Chest X-ray. View position: AP
Patient age: 34
Patient sex: F
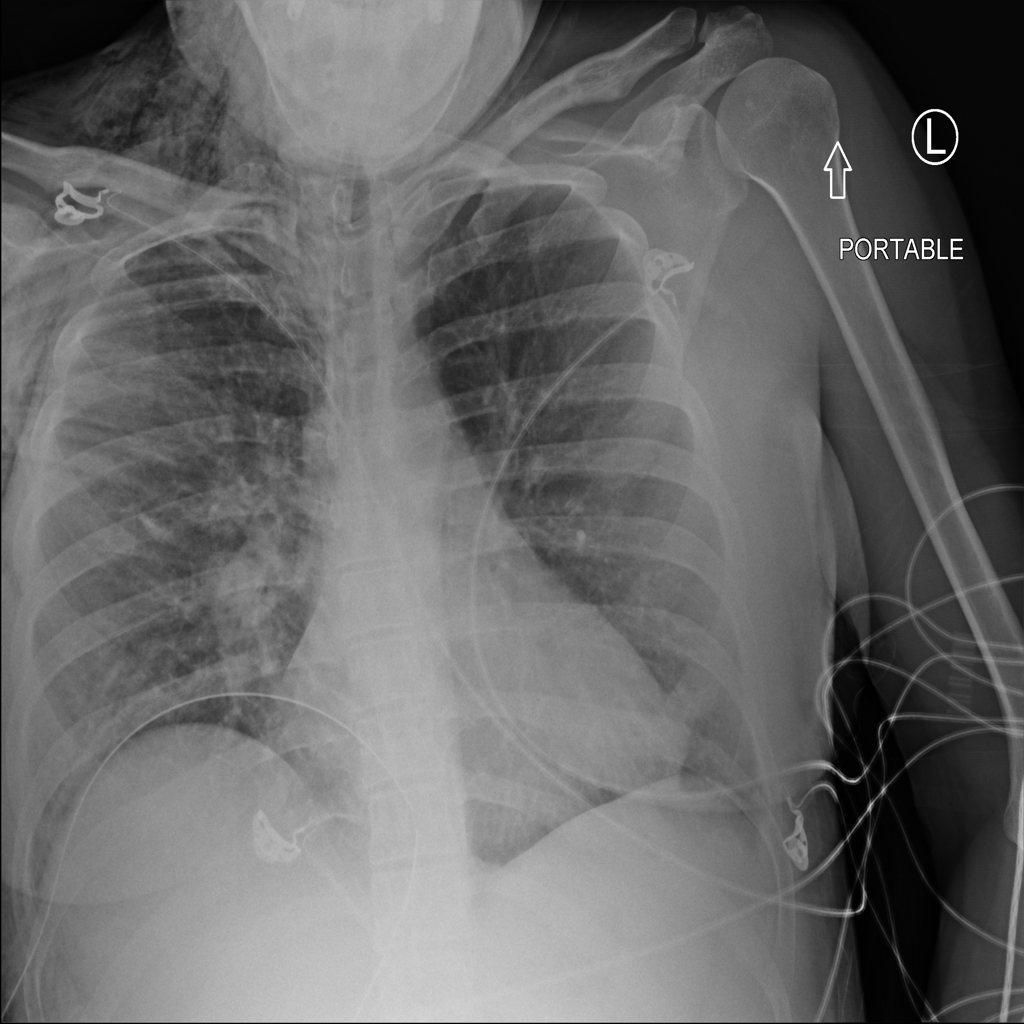
Finding: Pneumothorax